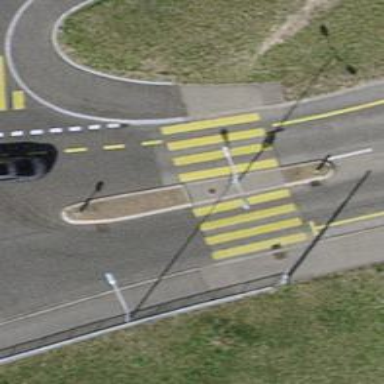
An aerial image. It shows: Uncontrolled zebra crossing with central island.